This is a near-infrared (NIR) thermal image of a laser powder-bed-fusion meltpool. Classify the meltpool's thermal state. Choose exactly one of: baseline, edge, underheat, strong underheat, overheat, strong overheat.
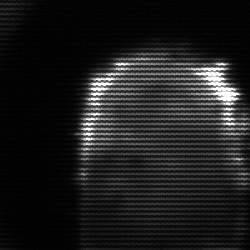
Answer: baseline